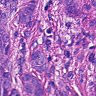
Metastatic tissue present: yes